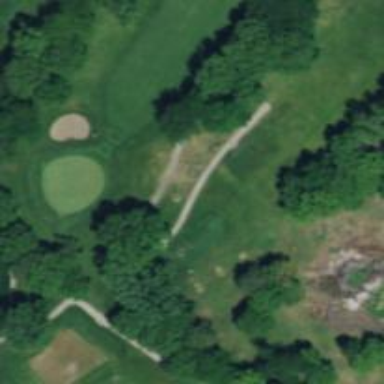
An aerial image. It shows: Path designated for golf carts.